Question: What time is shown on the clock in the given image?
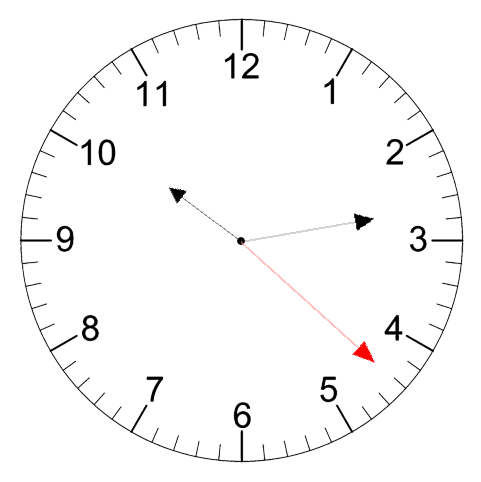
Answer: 10:13:22